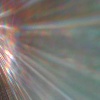
Label: sunburn